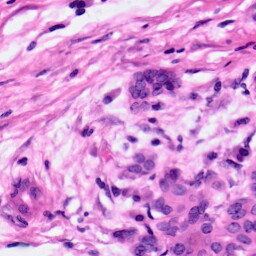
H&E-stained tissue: Pancreatic